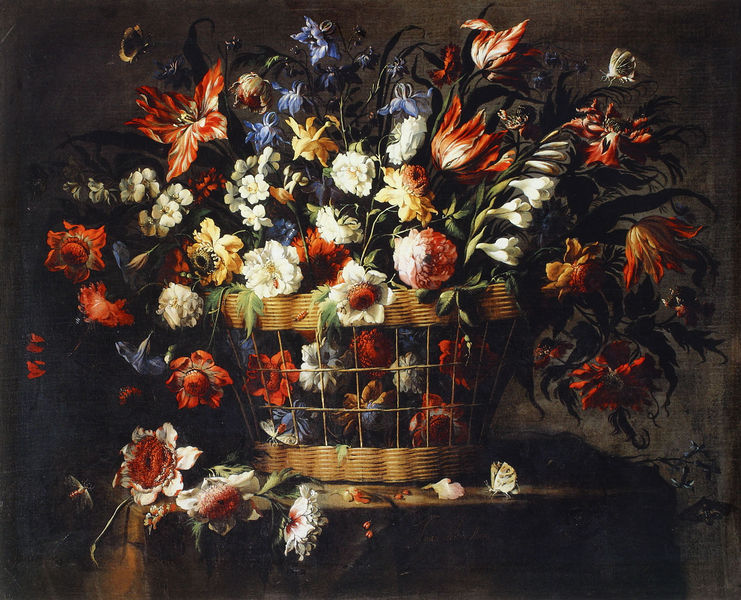
Titel: Blumenstilleben
Künstler: Juan de Arellano
Institution: Madrid, Museo del Prado
Schlagwörter: blau, blätter, dunkel, weiß, gelb, blumen, bunt, tisch, blüten, rot, wand, niederlande, tischdecke, decke, pflanzen, stilleben, stillleben, tulpen, korb, gesteck, blumenstrauß, strauß, viele, insekten, schmetterling, schmetterlinge, lilien, blumenstraus, straus, blu, stillbild